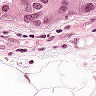
Metastatic tissue present: yes